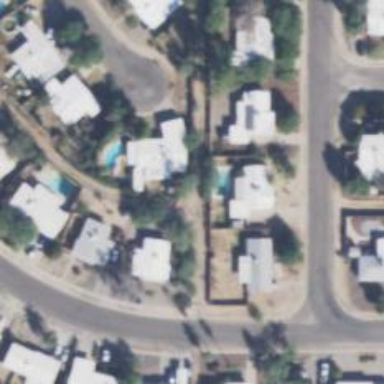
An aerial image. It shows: Alleyway designated as service road.